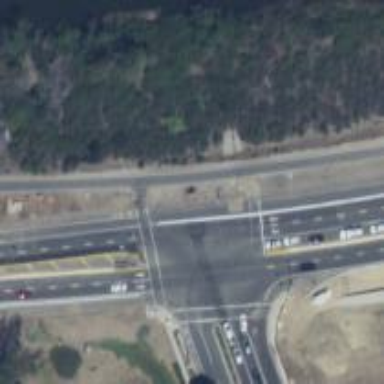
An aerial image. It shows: Unmarked asphalt crossing on cycleway road.